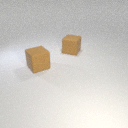
large brown rubber cube to the right of large brown rubber cube